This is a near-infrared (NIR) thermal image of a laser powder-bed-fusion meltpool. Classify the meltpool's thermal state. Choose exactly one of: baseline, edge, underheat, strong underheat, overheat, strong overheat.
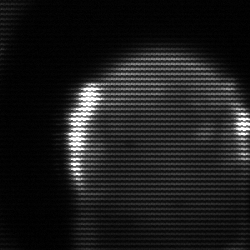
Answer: baseline